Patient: sex M, age 65
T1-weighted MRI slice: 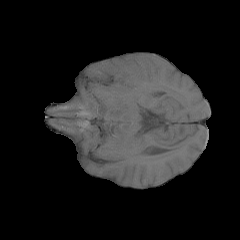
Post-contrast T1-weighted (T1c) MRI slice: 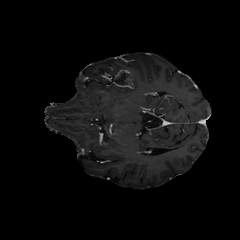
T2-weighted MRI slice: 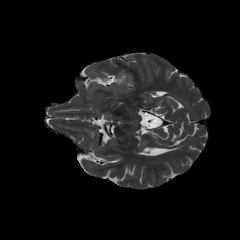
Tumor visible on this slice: yes
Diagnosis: Glioblastoma, IDH-wildtype
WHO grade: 4